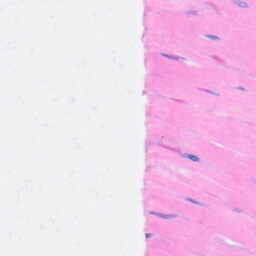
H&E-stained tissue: Heart